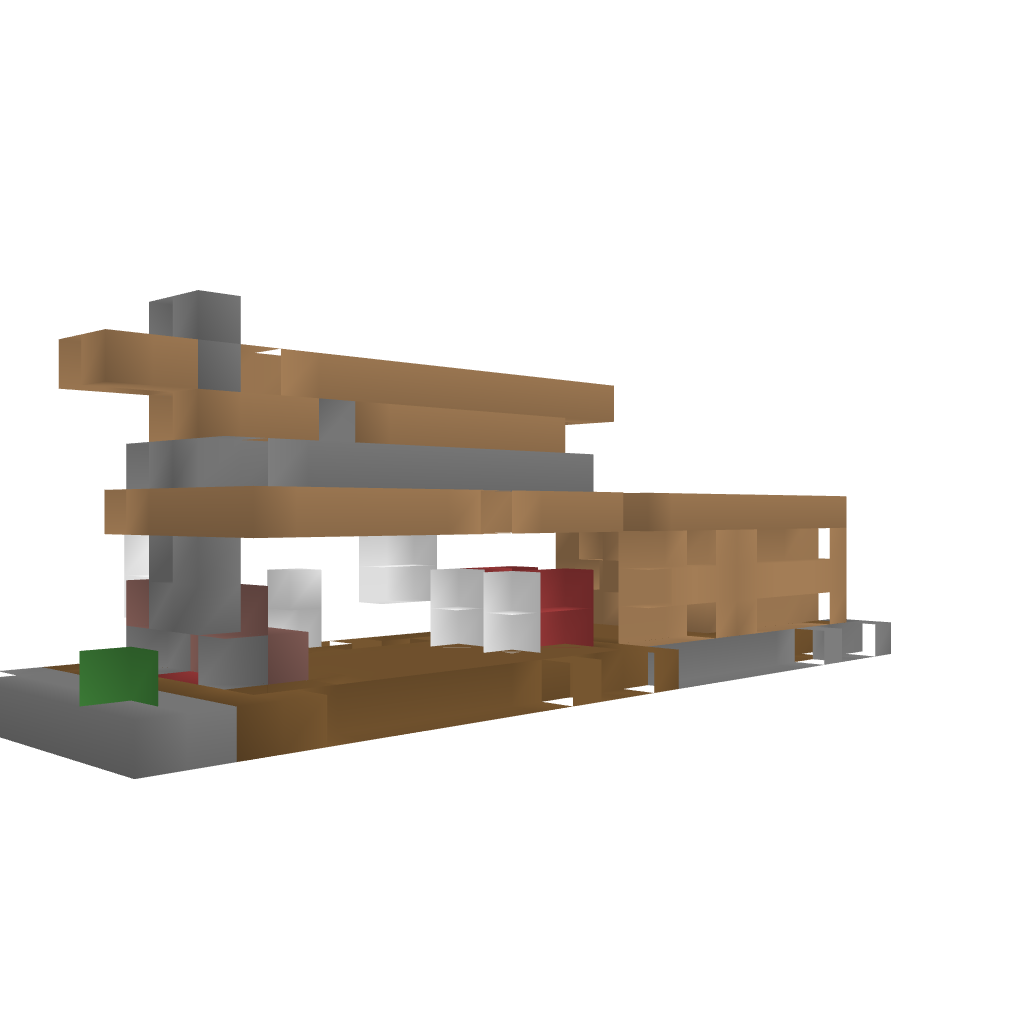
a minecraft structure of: Old Tyme Cabin bad low quality